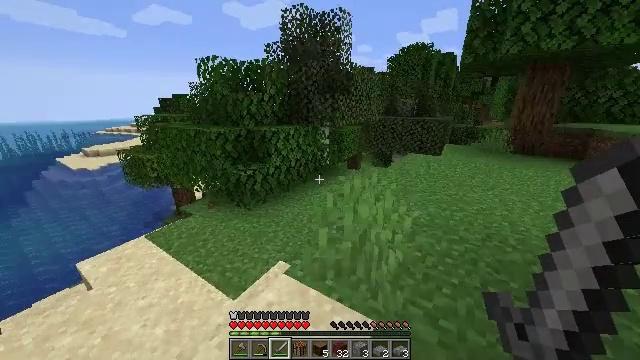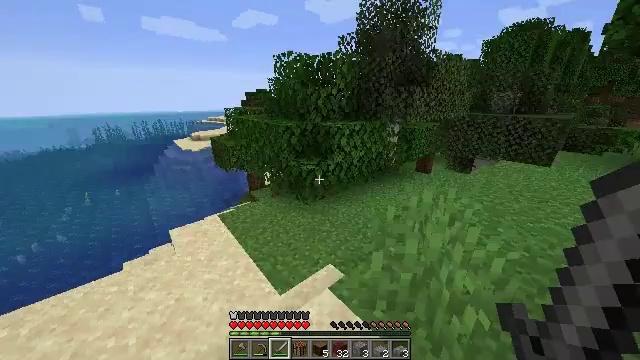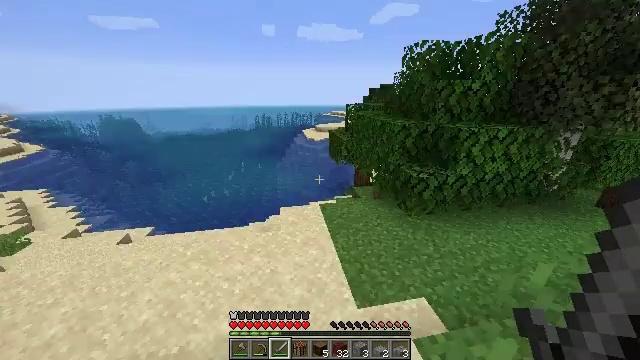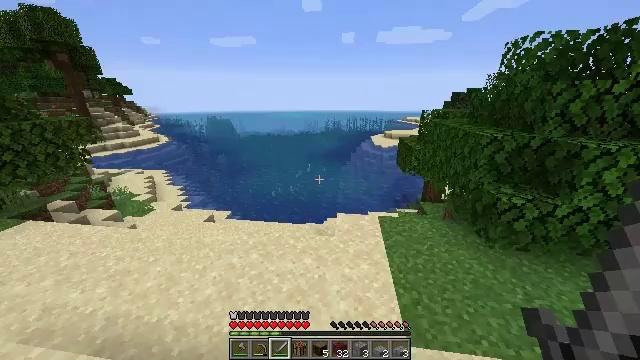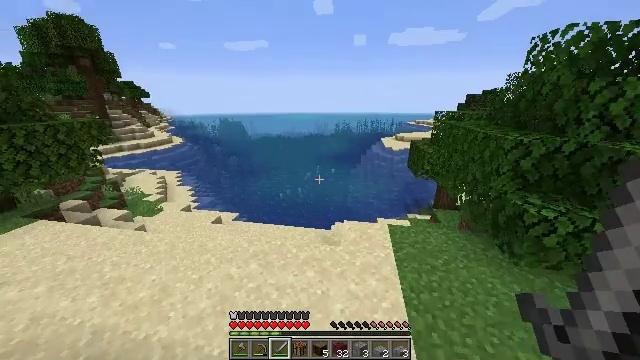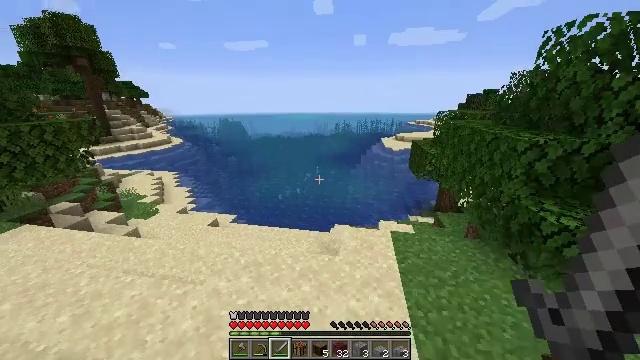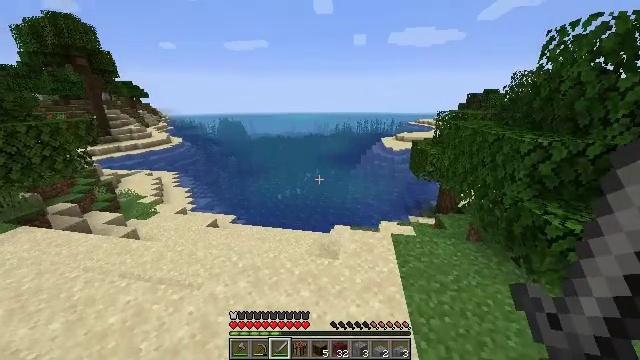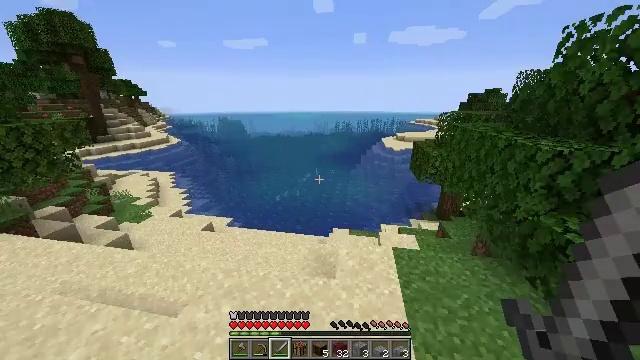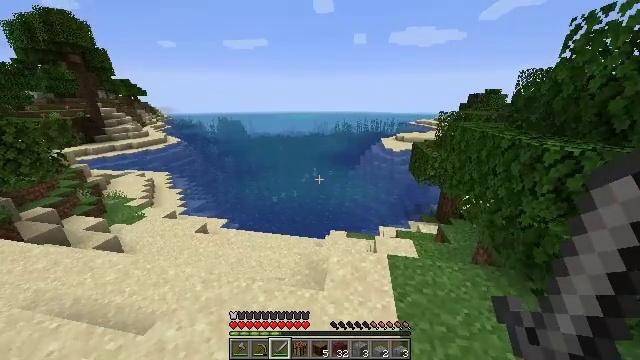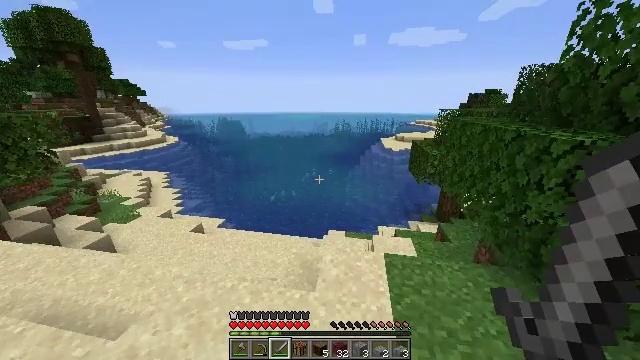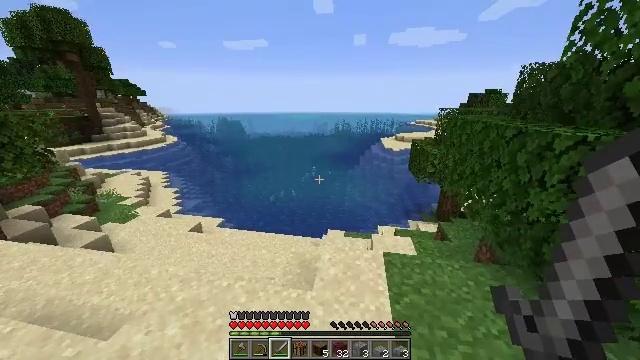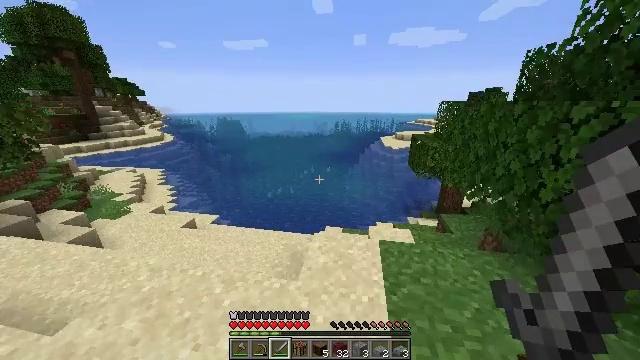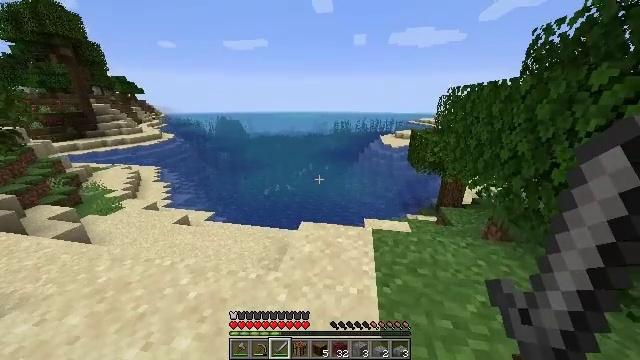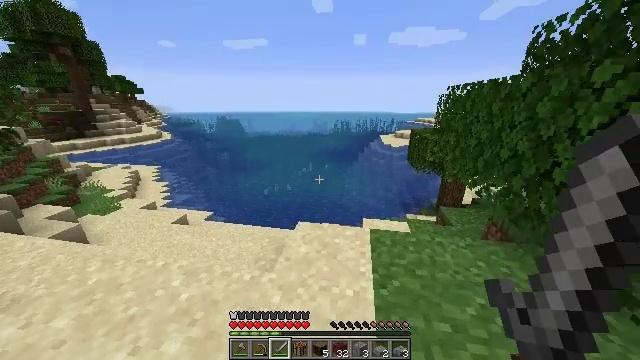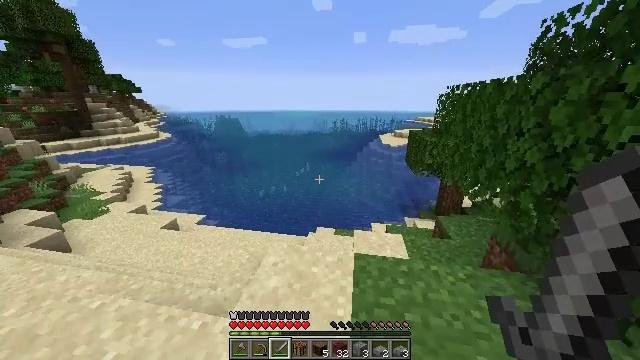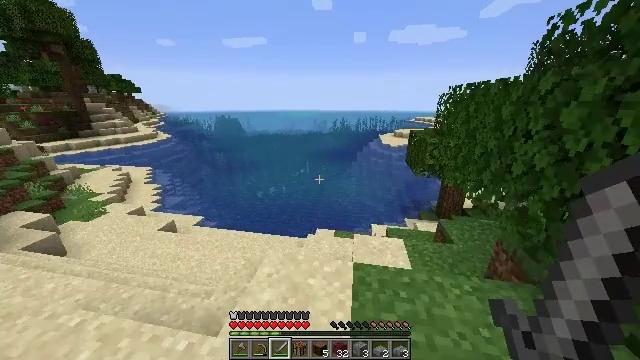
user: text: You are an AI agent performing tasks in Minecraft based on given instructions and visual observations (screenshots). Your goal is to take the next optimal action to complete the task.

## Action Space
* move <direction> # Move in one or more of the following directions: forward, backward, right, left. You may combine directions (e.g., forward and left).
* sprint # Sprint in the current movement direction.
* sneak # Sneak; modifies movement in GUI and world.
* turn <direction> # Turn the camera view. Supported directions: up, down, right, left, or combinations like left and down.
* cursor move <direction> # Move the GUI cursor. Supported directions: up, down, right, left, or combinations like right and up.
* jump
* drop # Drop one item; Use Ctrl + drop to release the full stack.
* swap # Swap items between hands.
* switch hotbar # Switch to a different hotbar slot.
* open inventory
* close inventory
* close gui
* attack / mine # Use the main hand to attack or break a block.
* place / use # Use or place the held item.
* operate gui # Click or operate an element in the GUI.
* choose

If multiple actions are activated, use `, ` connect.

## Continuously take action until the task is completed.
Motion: motion action
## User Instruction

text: Collect some oak leaves.
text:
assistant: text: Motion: move forward, sprint, turn left and down
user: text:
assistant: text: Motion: move forward, sprint, turn left and down
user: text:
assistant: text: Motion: move forward, sprint, turn left and up
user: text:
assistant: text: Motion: move forward, sprint, turn left
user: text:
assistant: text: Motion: move forward, sprint
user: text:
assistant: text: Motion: move forward, sprint
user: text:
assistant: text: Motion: move forward and move right, sprint
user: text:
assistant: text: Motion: move forward and move right, sprint
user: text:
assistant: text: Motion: move forward and move right, sprint
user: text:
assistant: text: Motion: move forward and move right, sprint
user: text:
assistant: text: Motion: move forward and move right, sprint
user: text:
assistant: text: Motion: move forward and move right, sprint
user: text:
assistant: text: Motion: move forward and move right, sprint
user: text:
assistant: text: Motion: move forward, sprint
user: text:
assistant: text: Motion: move forward, sprint
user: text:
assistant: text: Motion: move forward, sprint
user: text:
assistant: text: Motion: move forward, sprint
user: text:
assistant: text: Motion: move forward, sprint, turn right
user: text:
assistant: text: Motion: move forward, sprint, turn right
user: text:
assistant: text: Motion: move forward, sprint, turn right
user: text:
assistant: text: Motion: move forward, sprint, turn right
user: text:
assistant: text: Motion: move forward, sprint, turn right
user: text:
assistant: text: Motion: move forward, sprint, turn right
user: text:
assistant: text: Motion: move forward, sprint, turn right
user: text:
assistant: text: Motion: move forward, sprint
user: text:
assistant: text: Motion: move forward, sprint
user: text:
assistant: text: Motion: move forward, sprint
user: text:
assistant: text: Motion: move forward, sprint, turn right
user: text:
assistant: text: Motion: move forward, sprint
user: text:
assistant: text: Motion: move forward, sprint